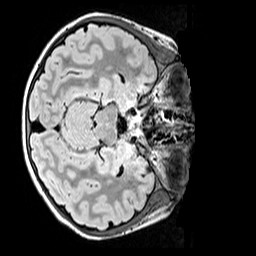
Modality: FLAIR
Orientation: axial
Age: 9
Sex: male
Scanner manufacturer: siemens
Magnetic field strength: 3 T
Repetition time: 5 s
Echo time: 0.388 s